Question: I'm trying to set up a simple jpa 2.0 project by following the information provided by my teacher's documentation . I've been on this for hours now, but no matter what I do I always get this exception when I try to create a EntityManagerFactory:
I've found quite a few similar questions regarding this exception, but no solutions that I am able to get to work. What am I doing wrong here?
I created this project from Eclipse (no command prompt)
'''
Exception in thread "main" javax.persistence.PersistenceException: No Persistence provider for EntityManager named course
at javax.persistence.Persistence.createEntityManagerFactory(Persistence.java:56)
at javax.persistence.Persistence.createEntityManagerFactory(Persistence.java:34)
at message.SaveMessage.main(SaveMessage.java:8)
'''

my
'''
<persistence xmlns="http://java.sun.com/xml/ns/persistence"
xmlns:xsi="http://www.w3.org/2001/XMLSchema-instance"
xsi:schemaLocation="http://java.sun.com/xml/ns/persistence http://java.sun.com/xml/ns/persistence/persistence_2_0.xsd"
version="2.0">
<persistence-unit name="course" transaction-type="RESOURCE_LOCAL">
<provider>org.hibernate.ejb.HibernatePersistence</provider>
<properties>
<property name="hibernate.dialect" value="org.hibernate.dialect.MySQL5InnoDBDialect" />
<property name="hibernate.hbm2ddl.auto" value="update" />
<property name="javax.persistence.jdbc.driver" value="com.mysql.jdbc.Driver" />
<property name="javax.persistence.jdbc.url" value="jdbc:mysql://localhost:3306/StudentDB" />
<property name="javax.persistence.jdbc.user" value="root" />
<property name="javax.persistence.jdbc.password" value="pasapas2005" />
</properties>
</persistence-unit>
</persistence>
'''
My class
'''
package message;
import java.io.Serializable;
import javax.persistence.*;
@Entity
public class Message implements Serializable {
private long id;
private String text;
public Message() {
}
public Message(long id, String text) {
this.setId(id);
this.setText(text);
}
@Id
public long getId() {
return id;
}
public void setId(long id) {
this.id = id;
}
public String getText() {
return text;
}
public void setText(String text) {
this.text = text;
}
}
'''
My my tester (main) class
'''
package message;
import javax.persistence.*;
public class SaveMessage {
public static void main(String[] args) {
EntityManagerFactory emf = Persistence.createEntityManagerFactory("course");
EntityManager em = emf.createEntityManager();
EntityTransaction tx = em.getTransaction();
tx.begin();
Message message = new Message(1, "Hello world");
em.persist(message);
tx.commit();
em.close();
System.out.println("message saved");
}
}
'''
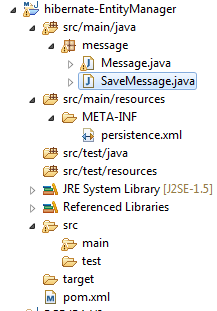
Answer: I think the class org.hibernate.ejb.Hibernat ePersistence is missing from your classpath. Add it to your pom.xml:
'''
<dependency>
<groupId>org.hibernate</groupId>
<artifactId>hibernate-entitymanager</artifactId>
<version>3.6.10.Final</version>
</dependency>
'''
Replace 3.6.10.Final with the appropriate version of Hibernate.